Question: I need to make a selection from a SQL Server table and concatenate the results into a SQL string so I end up with 'var sqlString = "Select blah from myTable where blah blah order by blah"':

Here's my LINQ. I'm trying to select out the columns in the order I need them & concatanate them into 1 string:
'''
var query = (from a in _Context.tbArticleTypeAssets
where a.ArticleType == ArticleType
select new {sqlQuery = a.ColSelection + "" + a.FromTable + "" + a.whereclause + "" + a.orderBY});
string queryResult = query.ToString();
'''
The result is a Linq output which I don't want. I just want the values of the strings. Is there a way to achieve this?
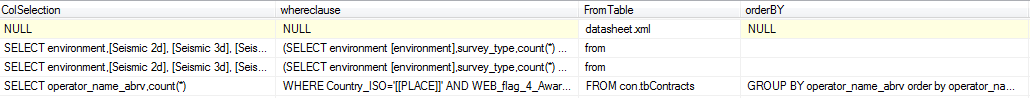
Answer: linq query will return a collection, you have to use 'First()' or 'FirstOrDefault()' to get the item :
'''
string queryResult = query.FirstOrDefault().sqlQuery;
'''
better is to check for null as well:
'''
string queryResult = query.FirstOrDefault() != null ? query.FirstOrDefault().sqlQuery : string.Empty;
'''